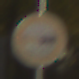
Verkehrszeichen: Ueberholverbot
Umgebung: Outdoor, Urban
Tageszeit: SunriseSunset
Wetter: PartlyCloudy
Licht: Natural
Jahreszeit: Autumn
Kontrast: HighContrast